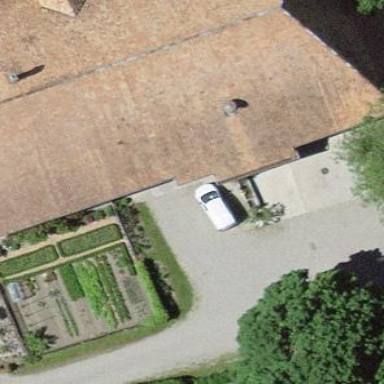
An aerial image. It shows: Farm building.